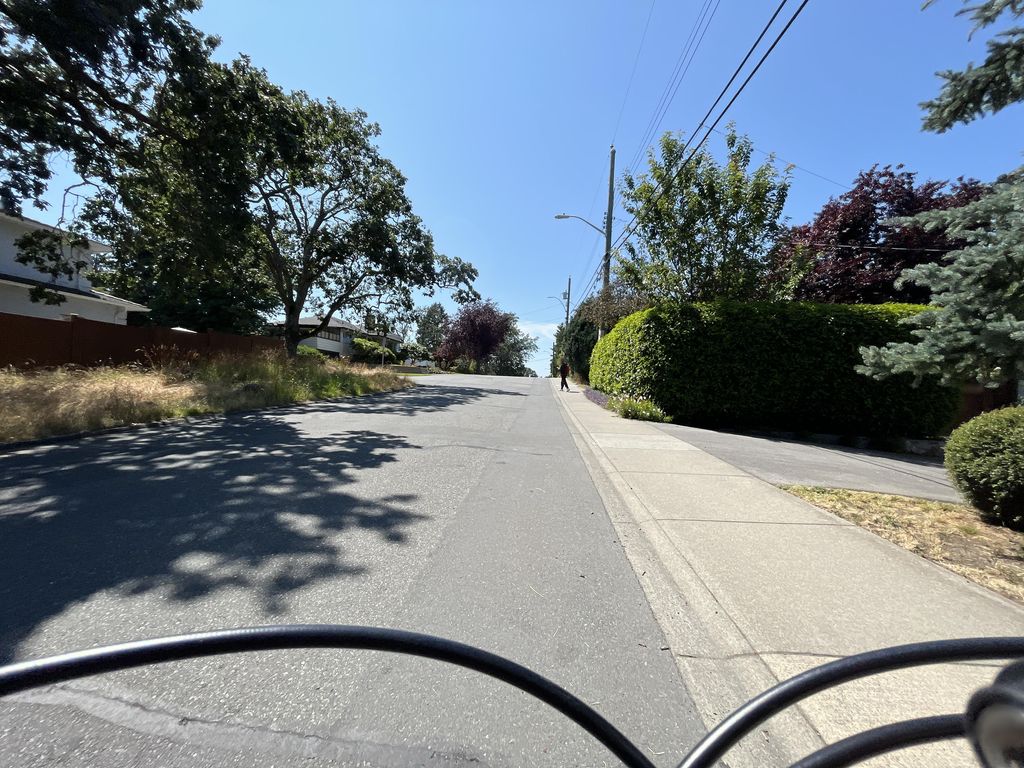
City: victoria